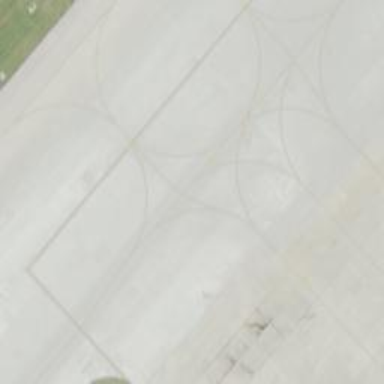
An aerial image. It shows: Image of taxiway at airport.